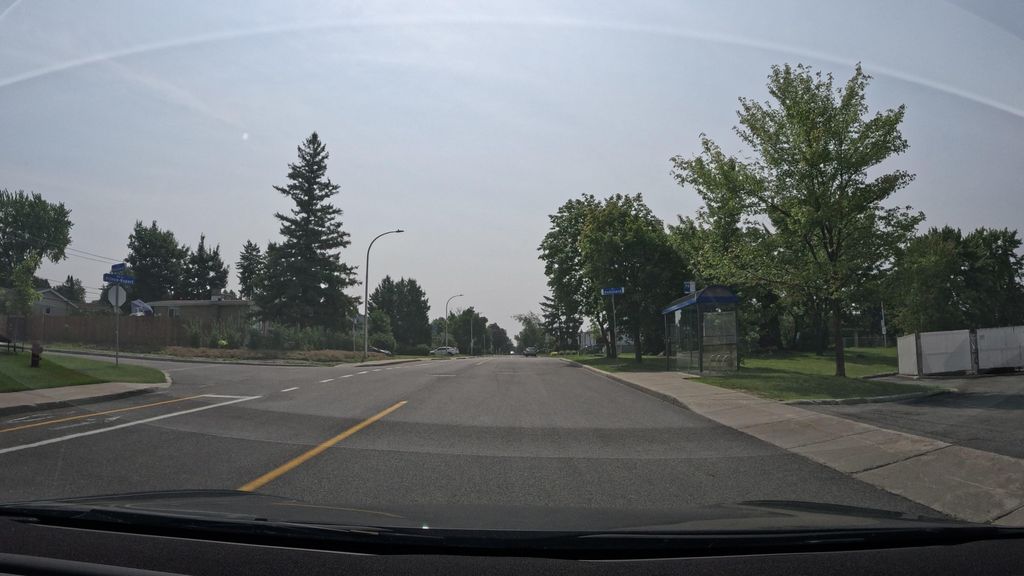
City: montreal